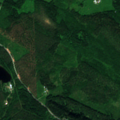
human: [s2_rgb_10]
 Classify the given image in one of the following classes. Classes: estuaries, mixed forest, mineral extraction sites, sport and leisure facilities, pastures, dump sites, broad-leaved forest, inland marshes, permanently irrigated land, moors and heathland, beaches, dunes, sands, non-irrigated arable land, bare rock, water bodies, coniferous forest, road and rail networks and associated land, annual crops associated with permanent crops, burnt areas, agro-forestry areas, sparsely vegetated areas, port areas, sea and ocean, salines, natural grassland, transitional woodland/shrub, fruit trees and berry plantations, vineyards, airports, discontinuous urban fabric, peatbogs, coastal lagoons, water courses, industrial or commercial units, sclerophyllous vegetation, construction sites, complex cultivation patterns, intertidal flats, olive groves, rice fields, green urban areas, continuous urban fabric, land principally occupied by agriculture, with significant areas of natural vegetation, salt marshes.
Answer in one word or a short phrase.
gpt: coniferous forest, mixed forest